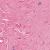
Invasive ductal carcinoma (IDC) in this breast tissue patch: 0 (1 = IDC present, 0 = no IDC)